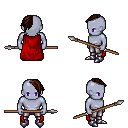
a pixel art fantasy rpg character, male body template, dark elf, purple skin, red cape, metal pants, brown long mohawk hairstyle, metal boots, spear, four views (front, back, left, right), 2x2 character sprite sheet, small pixel art, hard edges, no anti-aliasing